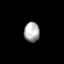
Tissue: prostate
Cell type: B cells
Senescence score: 0.7101
Nuclear area (px): 303
Mean DAPI intensity: 169.403